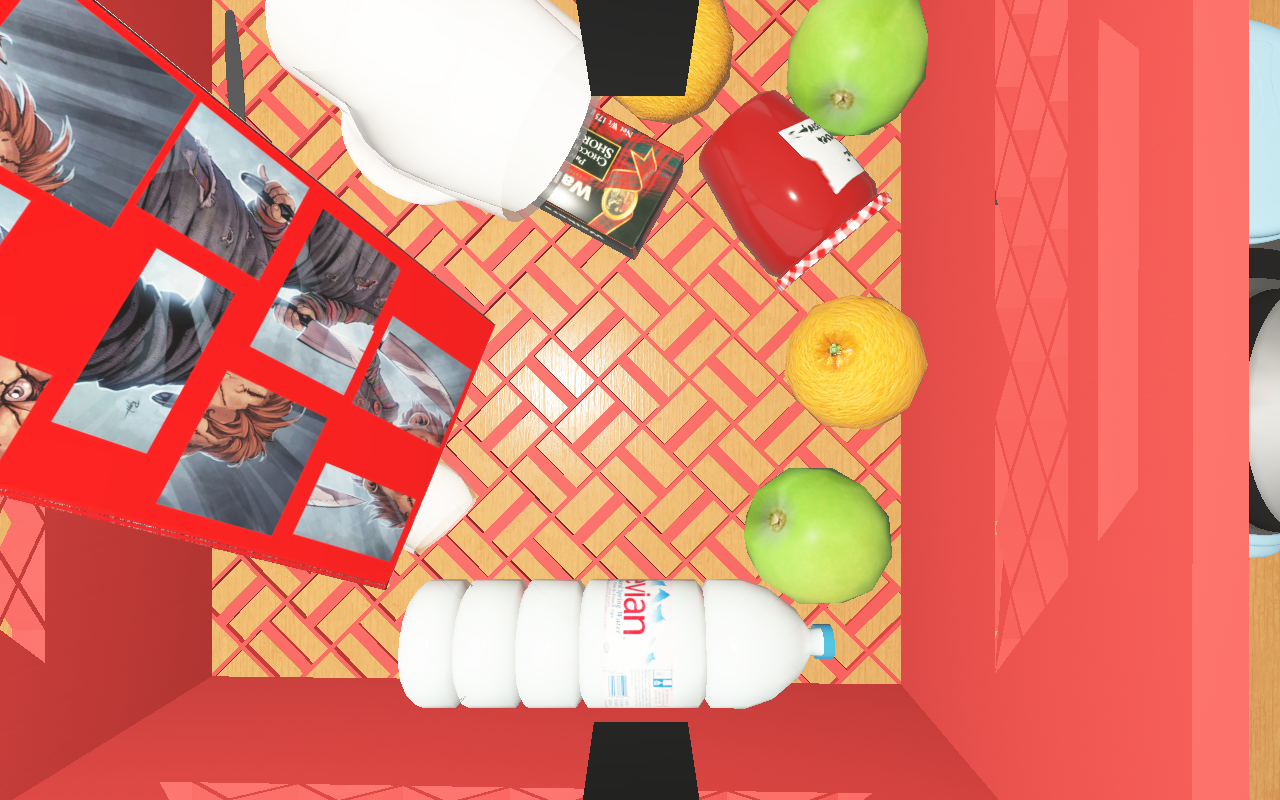
Objects in the scene:
carafe
water bottle
apple
apple
orange
orange
plate
glass
jam jar
cereal box
biscuit box